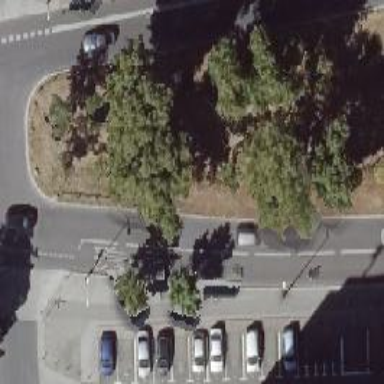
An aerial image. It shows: Leafless deciduous tree in avenue.